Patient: sex M, age 78
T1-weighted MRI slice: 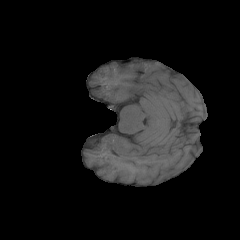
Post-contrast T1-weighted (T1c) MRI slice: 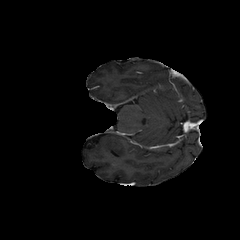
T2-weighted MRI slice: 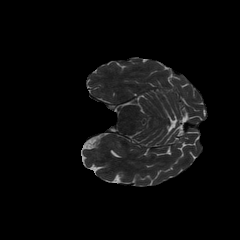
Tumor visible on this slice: no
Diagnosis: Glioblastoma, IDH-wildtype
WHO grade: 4